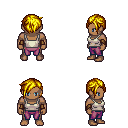
a pixel art fantasy rpg character, male body template, human, dark skin, white pirate shirt, magenta pants, blonde pixie cut hairstyle, cloth bracers, four views (front, back, left, right), 2x2 character sprite sheet, small pixel art, hard edges, no anti-aliasing